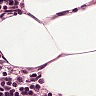
Metastatic tissue present: no